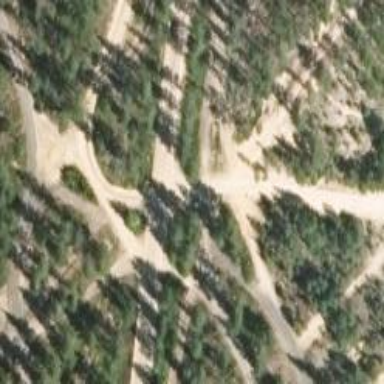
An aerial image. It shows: Footway designated for Nordic skiing.